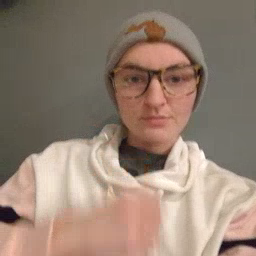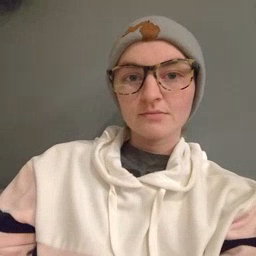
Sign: apple